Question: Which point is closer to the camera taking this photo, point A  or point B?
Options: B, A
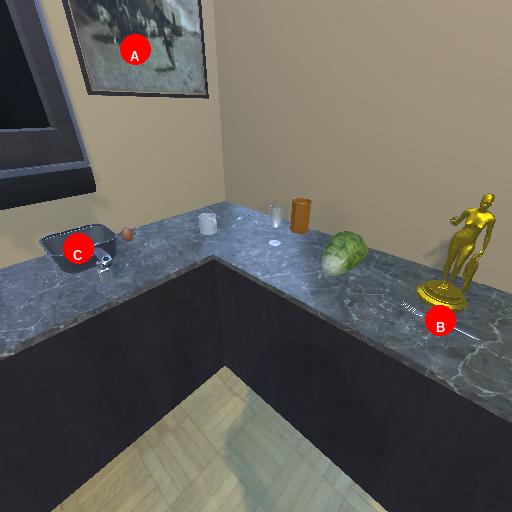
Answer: B